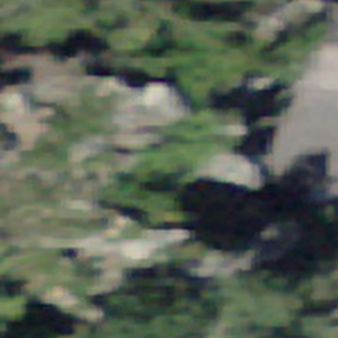
Label: bouldering_area